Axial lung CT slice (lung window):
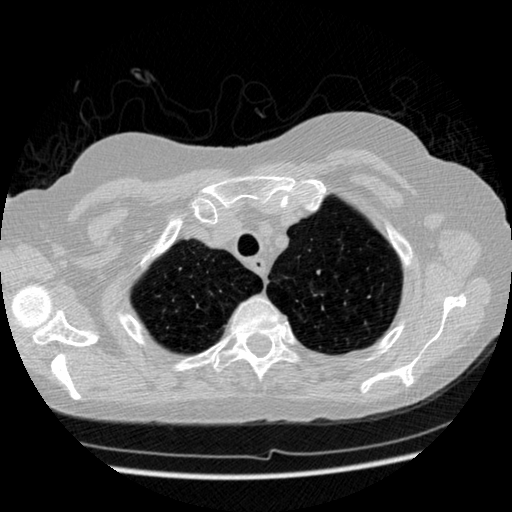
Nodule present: no